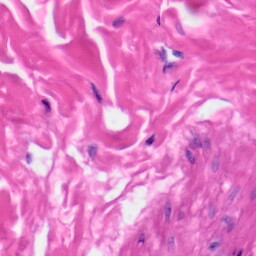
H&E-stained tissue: Skin